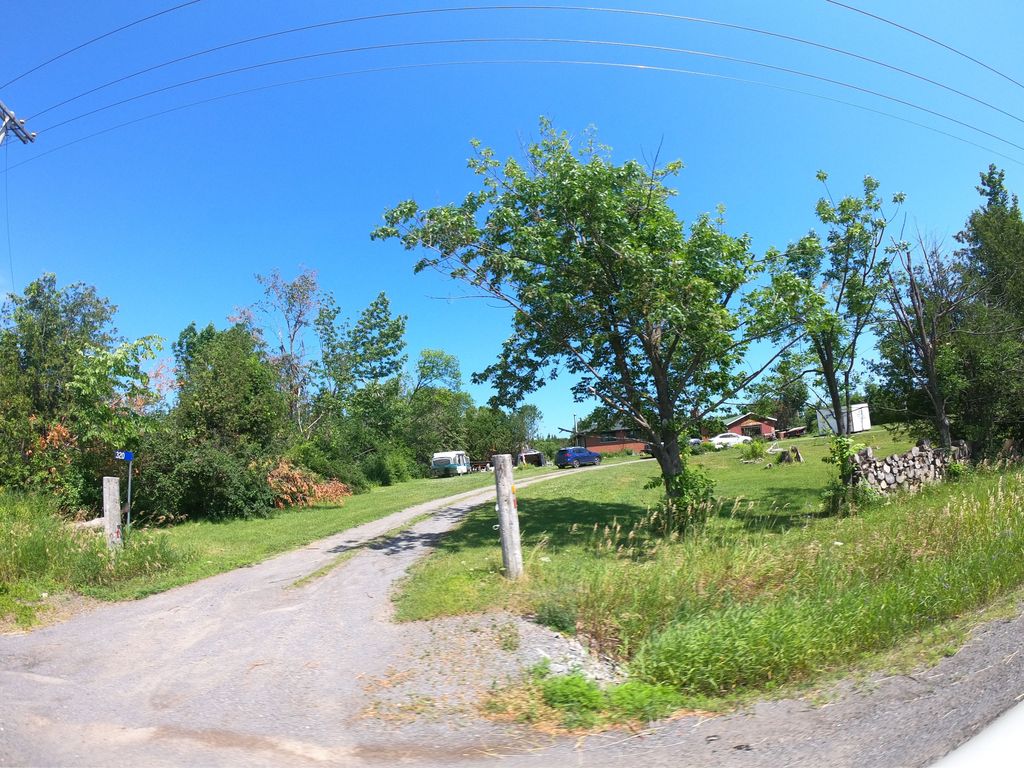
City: ottawa-gatineau